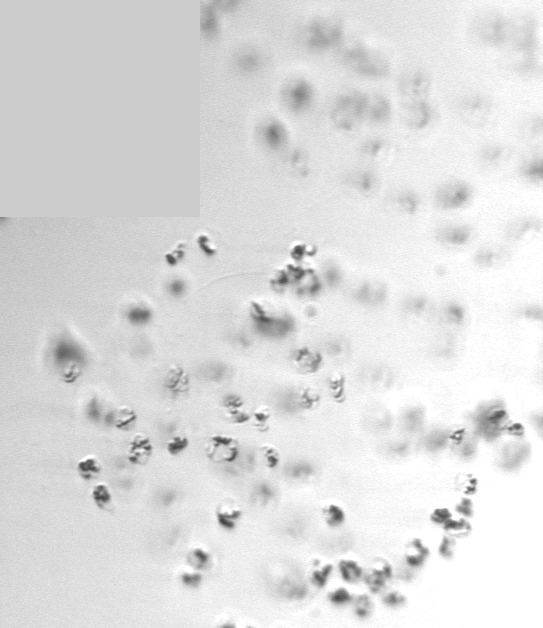
Label: Phaeocystis